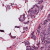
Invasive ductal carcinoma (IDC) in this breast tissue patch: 1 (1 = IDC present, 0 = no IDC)